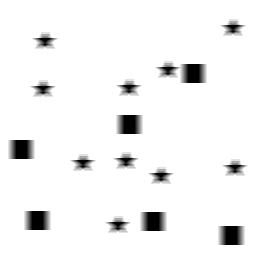
Squares: 6
Triangles: 0
Stars: 10
Total shapes: 16